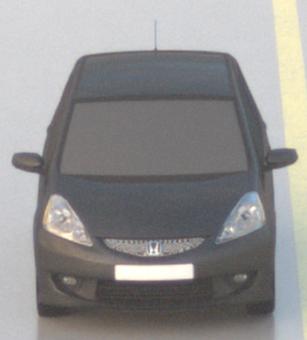
Make: Honda
Model: Jazz 1.2
Detailed model: Jazz (III) (11/08 - 04/11)
Model produced from: 2008/11
Model produced until: 2010/10
Doors: 5
Color: gray
Road condition: wet road
Daytime: sunrise or sunset
Contrast: medium contrast